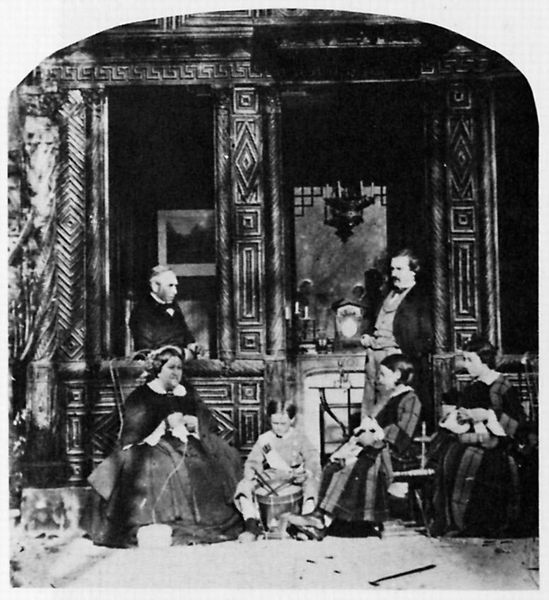
Titel: Familienporträt
Künstler: G. Thiebault
Standort: Paris
Institution: Bibliothèque Nationale
Schlagwörter: gruppe, mann, schatten, weiß, frauen, mädchen, sitzen, fenster, frau, glas, grau, holz, kleid, kleider, lampe, licht, männer, pfeiler, raum, schwarz, stuhl, stühle, säule, säulen, anlage, dame, gebäude, haus, haube, herren, ornament, rock, anzug, bart, stehen, bild, bildnis, gruppenportrait, sonne, haare, interieur, familie, familienporträt, kind, mutter, vater, kinder, garten, terrasse, bilder, fassade, amerika, laden, dekoration, handarbeit, stricken, wolle, dekor, verzierung, kerzen, balken, faden, junge, weste, foto, fotografie, photographie, knabe, scheiben, asien, schwarzweiss, stöcke, gruppenbild, trommel, photo, chinesisch, china, raute, aufnahme, laube, spielzeug, familienportrait, mäander, gruppenfoto, releif, lichtbild, kolonialgeschichte, beschäftigung, sticks, karzen